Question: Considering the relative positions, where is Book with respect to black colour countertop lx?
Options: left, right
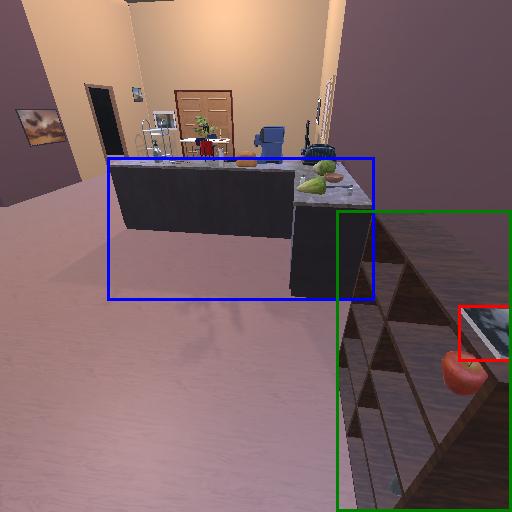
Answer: left